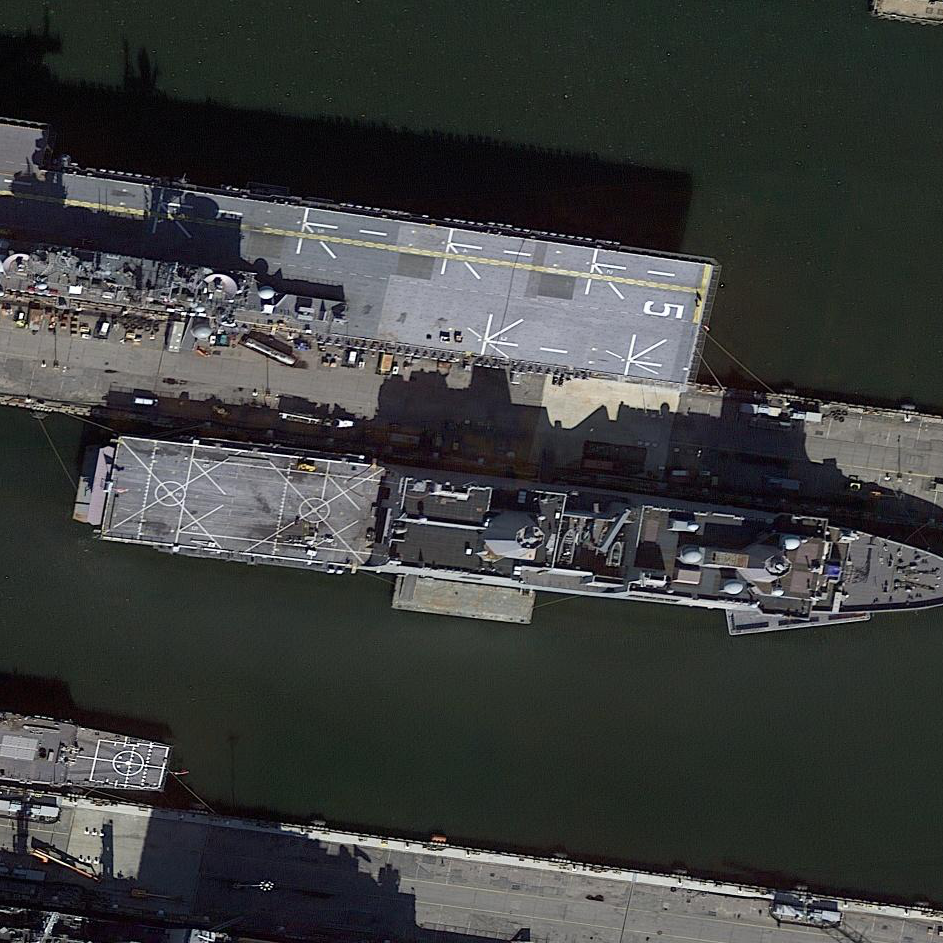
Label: combat